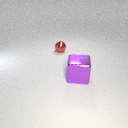
small red metal sphere behind large purple metal cube